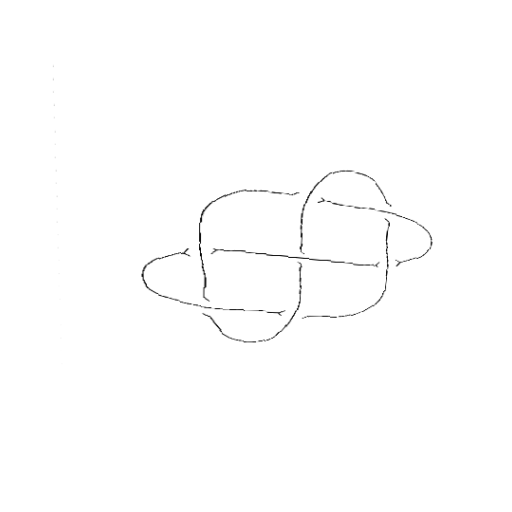
Crossing number: 7